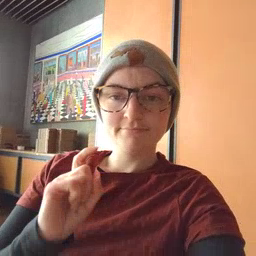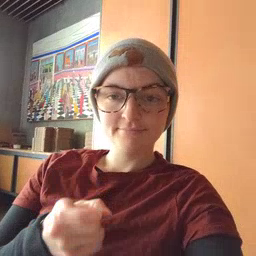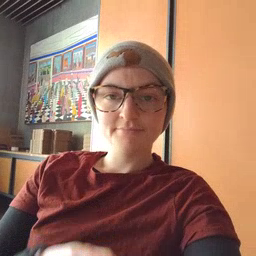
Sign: gift